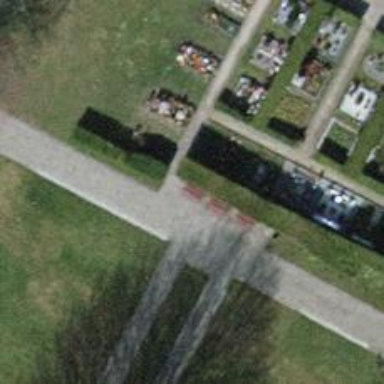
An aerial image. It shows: Bench for seating.